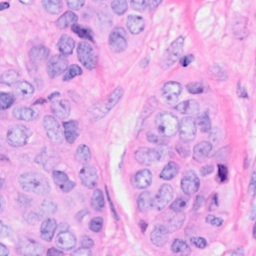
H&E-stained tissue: Breast